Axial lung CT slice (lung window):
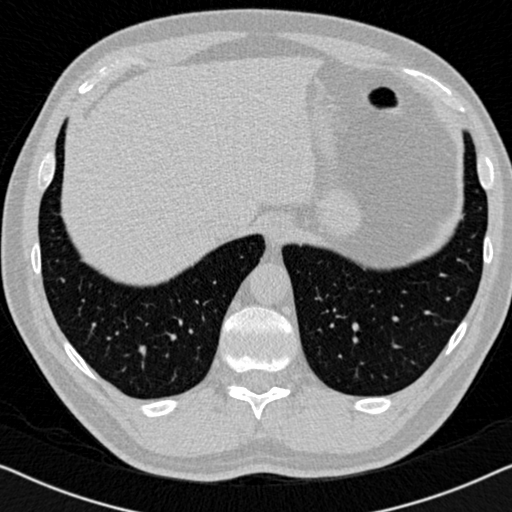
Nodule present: no